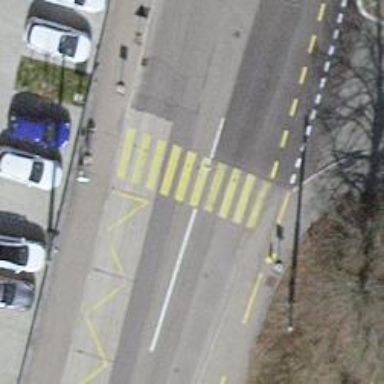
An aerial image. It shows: Marked asphalt footway with zebra crossing.